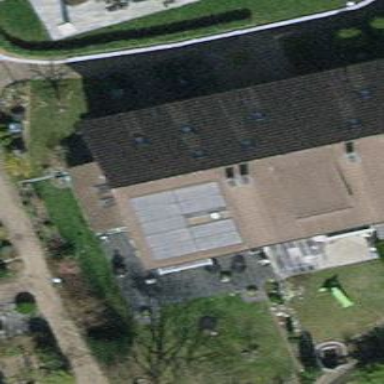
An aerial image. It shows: Simple and straightforward house.